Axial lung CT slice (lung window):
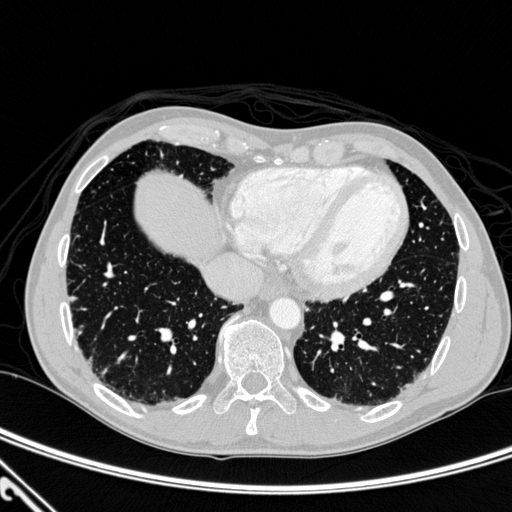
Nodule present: no